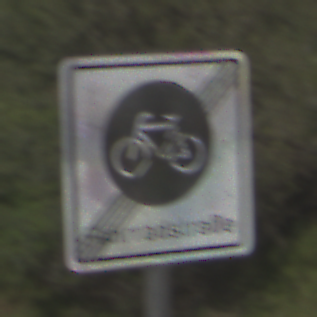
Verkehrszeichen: EndeFahrradstrasse
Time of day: Midday
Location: Outdoor (Nature)
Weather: PartlyCloudy
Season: NotSpecified
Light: Natural